Interaction volume radius: 10 \u00c5
Interaction volume height: 25 \u00c5
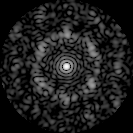
Disorder parameter: 0.6778